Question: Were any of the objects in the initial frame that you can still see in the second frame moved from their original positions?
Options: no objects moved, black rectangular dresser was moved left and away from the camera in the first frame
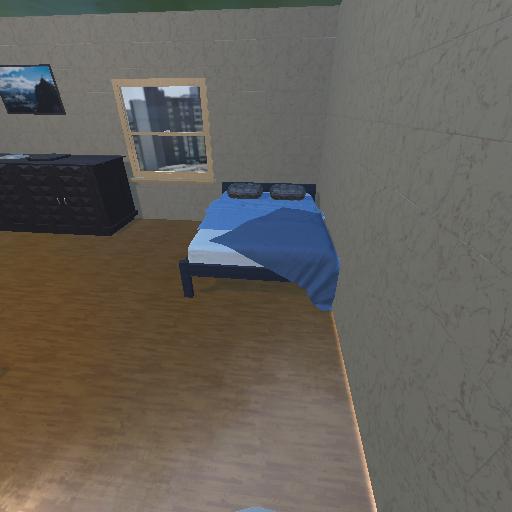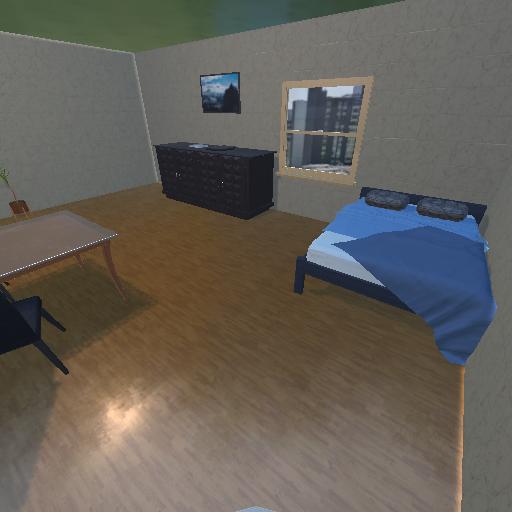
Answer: no objects moved